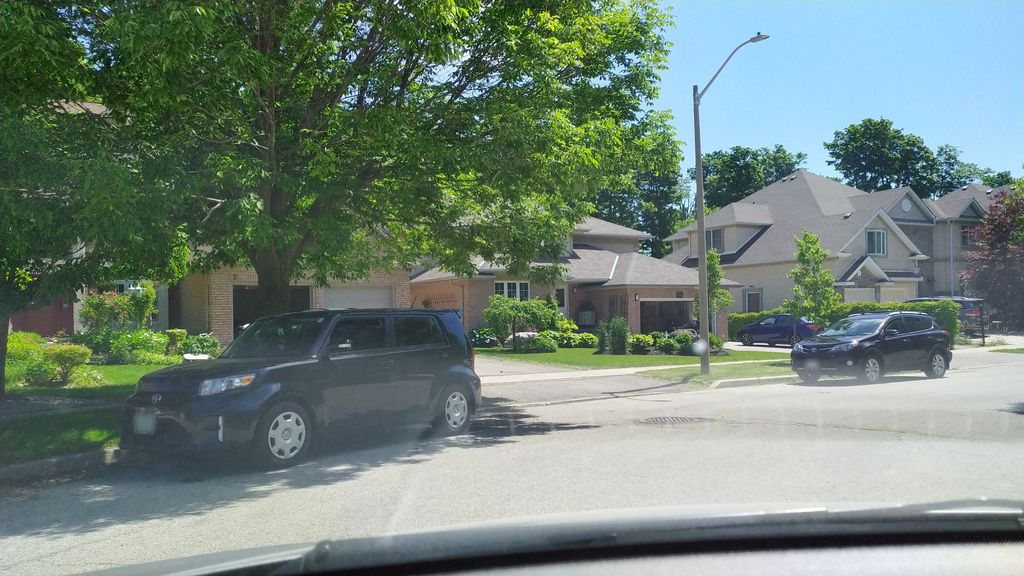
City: kitchener-waterloo